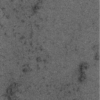
Label: not_dusty